Question: Im having a problem here. i downloaded jake wharton. He gave an example of that which works great. But i want is from this , i put a class with .getname in there.. i thought it will be an activity but it convert it to text? this is the code of jake..
Test Fragment.java
'''
package com.simple.viewpage;
import android.os.Bundle;
import android.support.v4.app.Fragment;
import android.view.Gravity;
import android.view.LayoutInflater;
import android.view.View;
import android.view.ViewGroup;
import android.widget.LinearLayout;
import android.widget.LinearLayout.LayoutParams;
import android.widget.TextView;
public final class TestFragment extends Fragment {
private static final String KEY_CONTENT = "TestFragment:Content";
public static TestFragment newInstance(String content) {
TestFragment fragment = new TestFragment();
StringBuilder builder = new StringBuilder();
for (int i = 0; i < 20; i++) {
builder.append(content).append(" ");
}
builder.deleteCharAt(builder.length() - 1);
fragment.mContent = builder.toString();
return fragment;
}
private String mContent = "???";
@Override
public void onCreate(Bundle savedInstanceState) {
super.onCreate(savedInstanceState);
if ((savedInstanceState != null) && savedInstanceState.containsKey(KEY_CONTENT)) {
mContent = savedInstanceState.getString(KEY_CONTENT);
}
}
@Override
public View onCreateView(LayoutInflater inflater, ViewGroup container, Bundle savedInstanceState) {
TextView text = new TextView(getActivity());
text.setGravity(Gravity.CENTER);
text.setText(mContent);
text.setTextSize(20 * getResources().getDisplayMetrics().density);
text.setPadding(20, 20, 20, 20);
LinearLayout layout = new LinearLayout(getActivity());
layout.setLayoutParams(new LayoutParams(LayoutParams.FILL_PARENT, LayoutParams.FILL_PARENT));
layout.setGravity(Gravity.CENTER);
layout.addView(text);
return layout;
}
@Override
public void onSaveInstanceState(Bundle outState) {
super.onSaveInstanceState(outState);
outState.putString(KEY_CONTENT, mContent);
}
}
'''
Test FragmentAdapter.java
'''
package com.simple.viewpage;
import android.support.v4.app.Fragment;
import android.support.v4.app.FragmentManager;
import android.support.v4.app.FragmentPagerAdapter;
class TestFragmentAdapter extends FragmentPagerAdapter {
protected static final String[] CONTENT = new String[] { "This", "Is", "A", "Test", };
private int mCount = CONTENT.length;
public TestFragmentAdapter(FragmentManager fm) {
super(fm);
}
@Override
public Fragment getItem(int position) {
return TestFragment.newInstance(CONTENT[position % CONTENT.length]);
}
@Override
public int getCount() {
return mCount;
}
public void setCount(int count) {
if (count > 0 && count <= 10) {
mCount = count;
notifyDataSetChanged();
}
}
}
'''
and this is his main activity:
'''
package com.viewpagerindicator.sample;
import android.os.Bundle;
import android.support.v4.app.Fragment;
import android.support.v4.app.FragmentManager;
import android.support.v4.view.ViewPager;
import com.viewpagerindicator.TabPageIndicator;
public class SampleTabsDefault extends BaseSampleActivity {
private static final String[] CONTENT = new String[] { "Recent", "Artists", "Albums", "Songs", "Playlists", "Genres" };
@Override
protected void onCreate(Bundle savedInstanceState) {
super.onCreate(savedInstanceState);
setContentView(R.layout.simple_tabs);
mAdapter = new GoogleMusicAdapter(getSupportFragmentManager());
mPager = (ViewPager)findViewById(R.id.pager);
mPager.setAdapter(mAdapter);
mIndicator = (TabPageIndicator)findViewById(R.id.indicator);
mIndicator.setViewPager(mPager);
}
class GoogleMusicAdapter extends TestFragmentAdapter {
public GoogleMusicAdapter(FragmentManager fm) {
super(fm);
}
@Override
public Fragment getItem(int position) {
return TestFragment.newInstance(SampleTabsDefault.CONTENT[position % SampleTabsDefault.CONTENT.length]);
}
@Override
public int getCount() {
return SampleTabsDefault.CONTENT.length;
}
@Override
public CharSequence getPageTitle(int position) {
return SampleTabsDefault.CONTENT[position % SampleTabsDefault.CONTENT.length].toUpperCase();
}
}
}
'''
I change the Content String to this:
'''
private static final String[] CONTENT = new String[] { "Recent", "Artists", "Albums", "Songs", "Playlists", "Genres",ListTest.class.getName() };
'''
Please help.. I want to view an activity and not convert it to text..
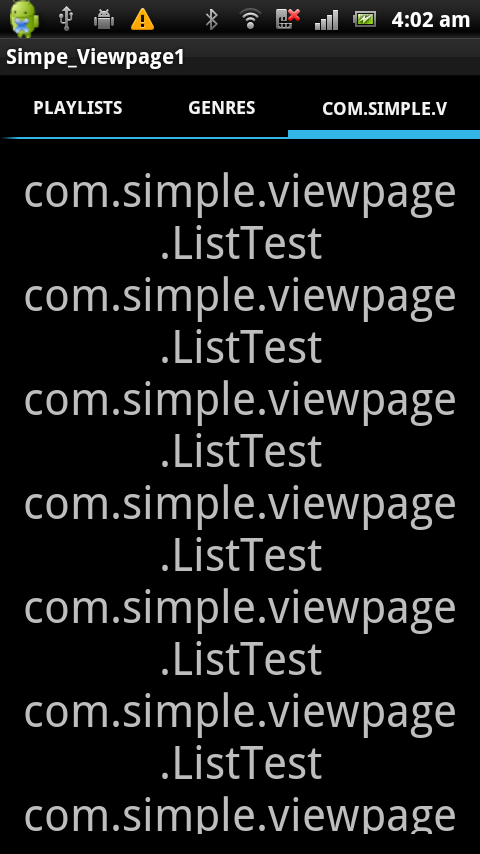
Answer: > Please help.. I want to view an activity and not convert it to text..
You don't view an 'Activity', you view a 'Fragment'. And you're not converting it, just retrieving its class name and using that as the label in the pager .
> I change the Content String to this:
Those are just the labels. The contents are different. The content is retrieved in:
'''
@Override
public Fragment getItem(int position) {
return TestFragment.newInstance(SampleTabsDefault.CONTENT[position % SampleTabsDefault.CONTENT.length]);
}
'''
Jake put that code just an example.
It's up to you to 'switch(position)' and return a new 'Fragment' depending on the position you want to appear. I don't use that method (mine is slightly different), but how exactly you want to implement is up to you.
If you have other questions just ask. :-)
edited: a possible example:
'''
static class MyFragmentPagerAdapter extends FragmentPagerAdapter {
public MyFragmentPagerAdapter(FragmentManager fm) {
super(fm);
}
@Override
public int getCount() {
return 2;
}
@Override
public Fragment getItem(int position) {
Fragment f;
switch(position) {
case 0:
f= new PlaceDataFragment();
break;
case 1:
f= new PlaceSelectorFragment();
break;
default:
throw new IllegalArgumentException("not this many fragments: " + position);
}
//DebugUtils.debugUI("getView(): " + f.toString());
return f;
}
}
'''